Interaction volume radius: 5 \u00c5
Interaction volume height: 25 \u00c5
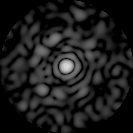
Disorder parameter: 0.8294